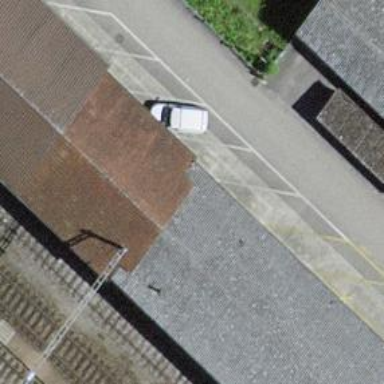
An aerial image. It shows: Road with steps.